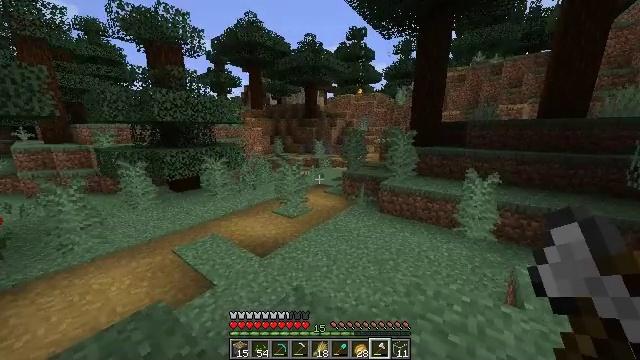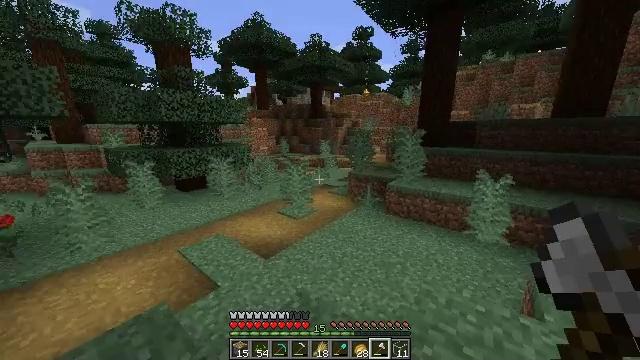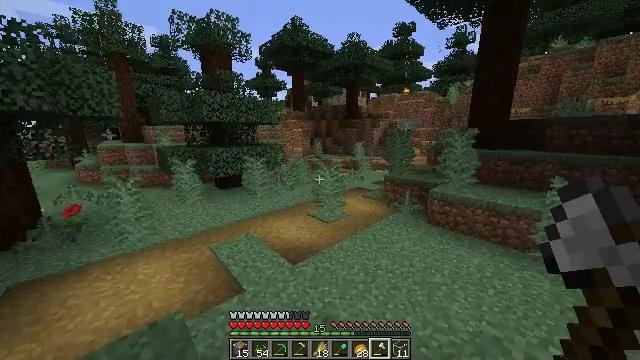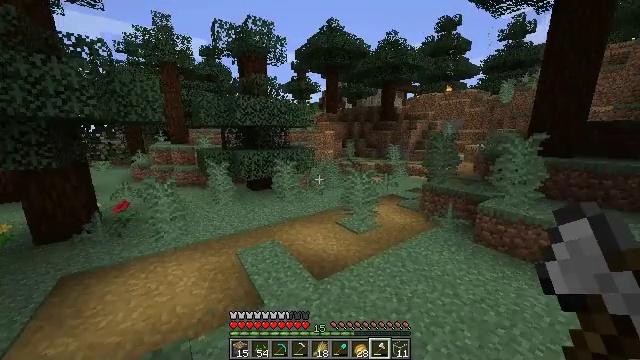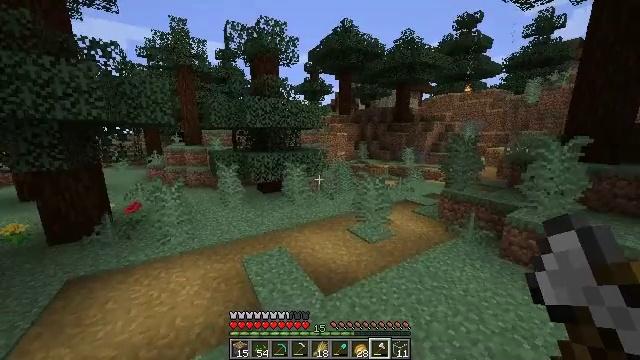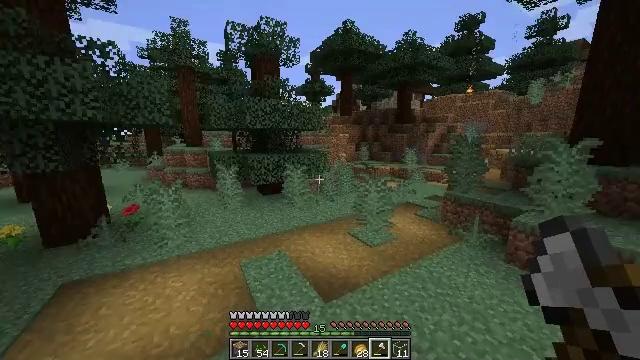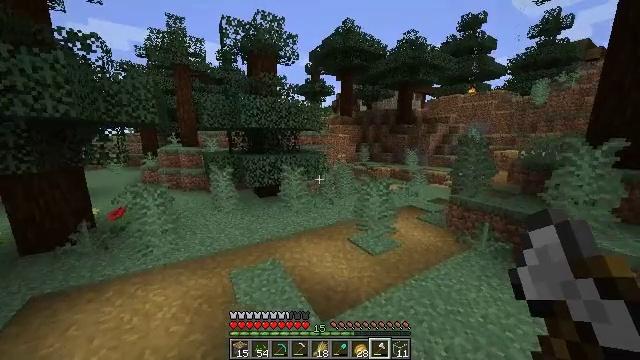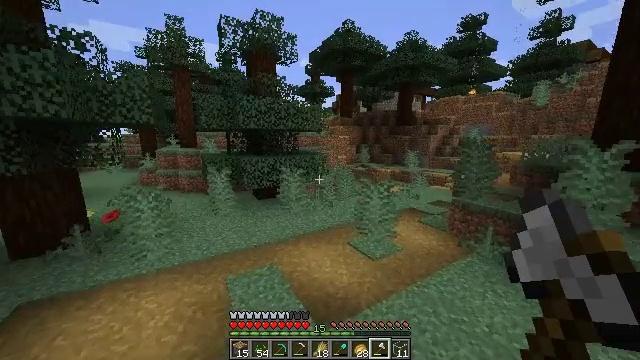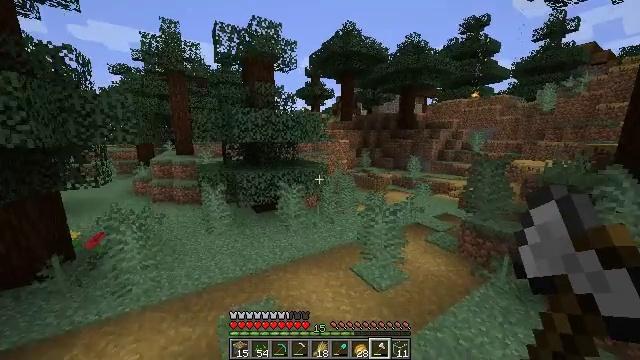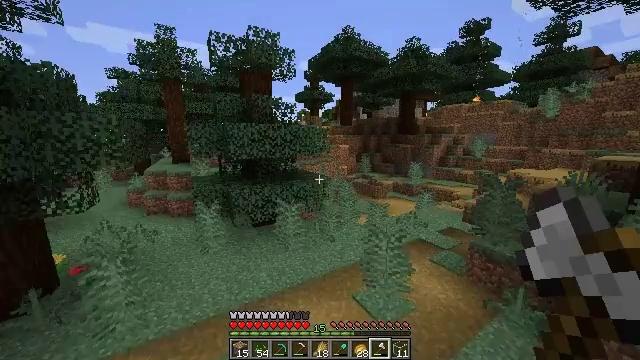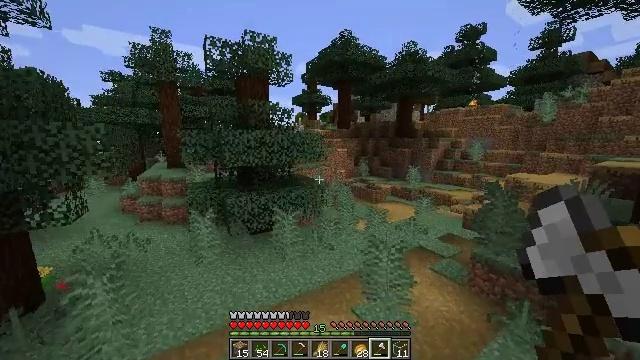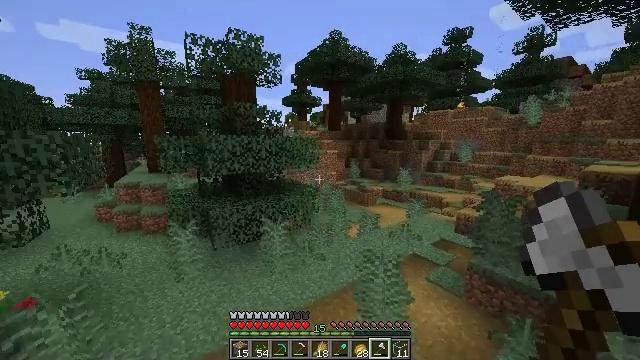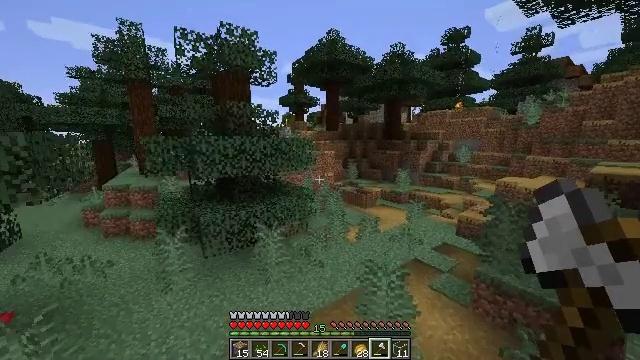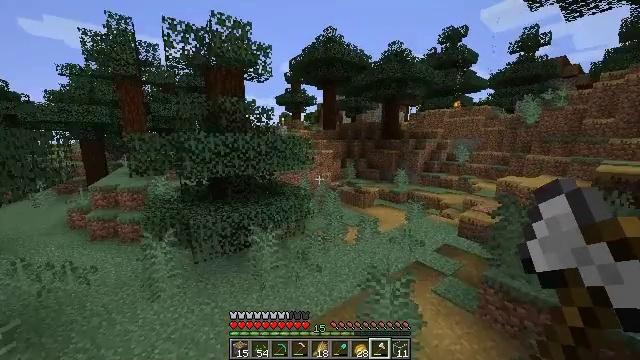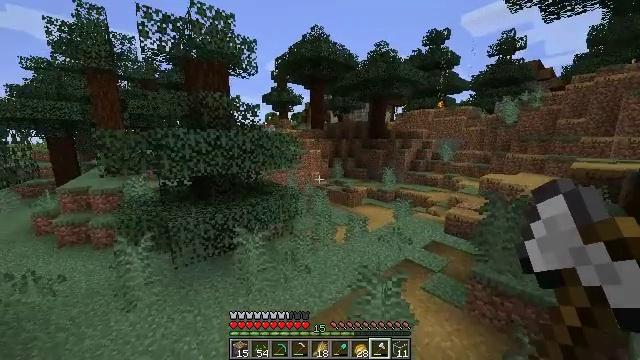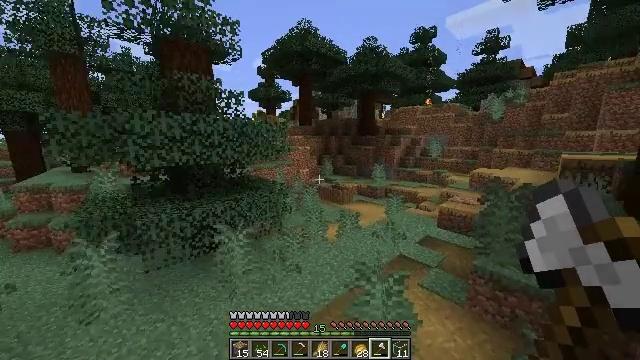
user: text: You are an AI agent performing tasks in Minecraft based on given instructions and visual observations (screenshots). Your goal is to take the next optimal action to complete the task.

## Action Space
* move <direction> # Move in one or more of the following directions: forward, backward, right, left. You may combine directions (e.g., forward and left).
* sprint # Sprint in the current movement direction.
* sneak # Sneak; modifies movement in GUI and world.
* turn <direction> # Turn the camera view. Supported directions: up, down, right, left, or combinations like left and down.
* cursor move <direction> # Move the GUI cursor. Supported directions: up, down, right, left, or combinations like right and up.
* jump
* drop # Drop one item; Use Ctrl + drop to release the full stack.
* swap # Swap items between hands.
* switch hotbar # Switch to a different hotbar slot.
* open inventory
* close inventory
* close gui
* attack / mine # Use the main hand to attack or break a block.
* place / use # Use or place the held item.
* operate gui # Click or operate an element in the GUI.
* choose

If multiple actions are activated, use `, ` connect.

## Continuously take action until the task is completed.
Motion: motion action
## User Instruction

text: Harvest grass block to clear the area.
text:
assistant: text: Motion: move forward, sprint, turn left
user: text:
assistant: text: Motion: move forward, sprint, turn left
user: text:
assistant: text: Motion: move forward, sprint, turn left
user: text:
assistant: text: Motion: move forward, turn left
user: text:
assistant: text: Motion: move forward
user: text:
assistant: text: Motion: move forward
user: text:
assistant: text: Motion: move forward, jump
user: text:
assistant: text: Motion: move forward, jump
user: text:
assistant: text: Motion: move forward, jump
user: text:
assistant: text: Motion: move forward, jump
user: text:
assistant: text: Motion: move forward, turn right, jump
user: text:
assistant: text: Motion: move forward, jump
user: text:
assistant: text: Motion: move forward, jump
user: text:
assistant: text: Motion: move forward, turn right, jump
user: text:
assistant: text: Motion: move forward, turn right, jump
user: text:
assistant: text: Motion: move forward, turn right and down, jump
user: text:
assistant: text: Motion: move forward, turn right, jump
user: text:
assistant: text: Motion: move forward, jump
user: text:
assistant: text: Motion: move forward, sprint, jump
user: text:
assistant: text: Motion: move forward, sprint, jump
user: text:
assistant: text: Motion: move forward, sprint, jump
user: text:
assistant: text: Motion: move forward, sprint, turn left and down, jump
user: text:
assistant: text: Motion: move forward, jump
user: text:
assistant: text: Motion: move forward, jump
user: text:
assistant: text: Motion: move forward, jump
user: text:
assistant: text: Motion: move forward, jump
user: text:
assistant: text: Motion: move forward, jump
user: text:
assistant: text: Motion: move forward, jump
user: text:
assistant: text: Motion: move forward, turn left, jump
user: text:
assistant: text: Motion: move forward, sprint, turn left and down, jump